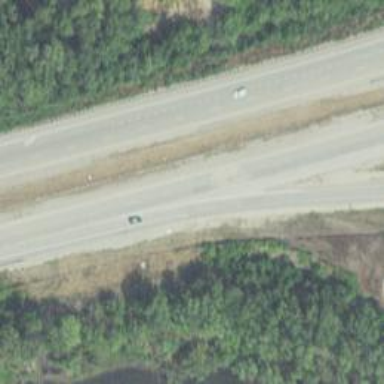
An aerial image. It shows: Motorway link.